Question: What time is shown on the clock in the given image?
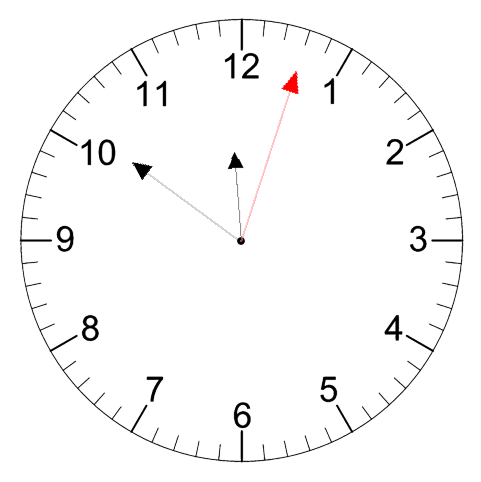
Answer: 11:51:03